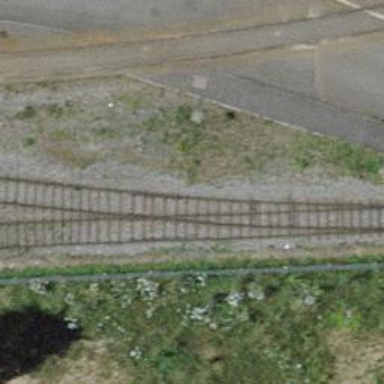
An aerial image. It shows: Railway switch.